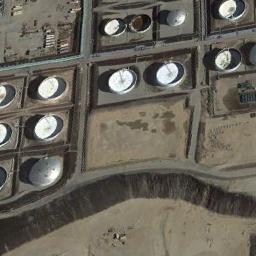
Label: storage_tank